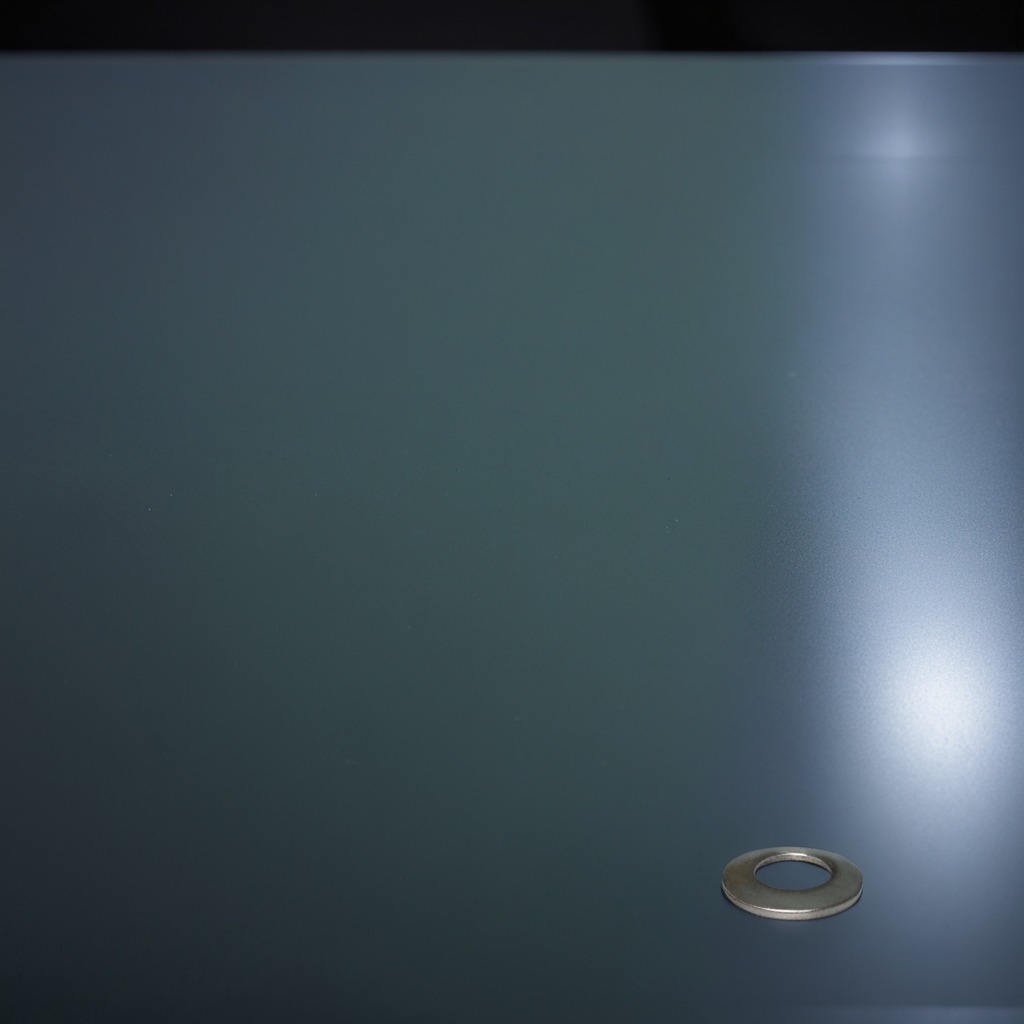
A flat metal washer lying on a clean empty table in a railway signal maintenance room lit by harsh overhead fluorescents.